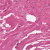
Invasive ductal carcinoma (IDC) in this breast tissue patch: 0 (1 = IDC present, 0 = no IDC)